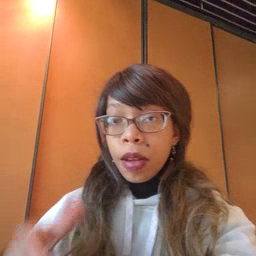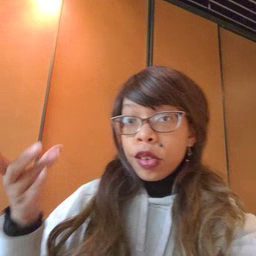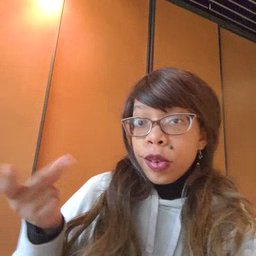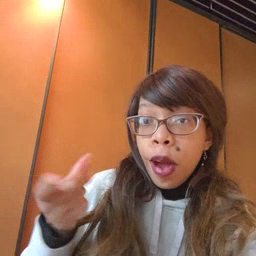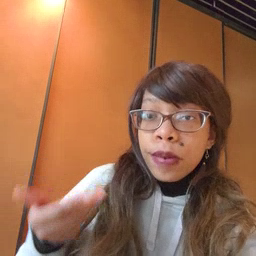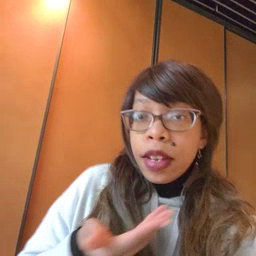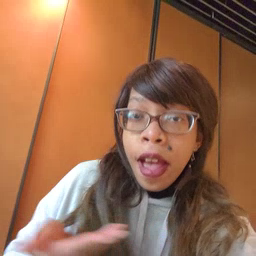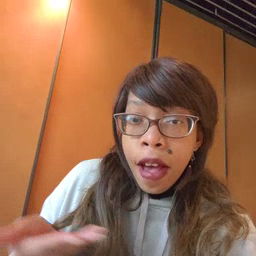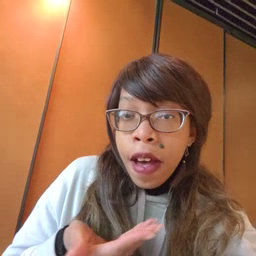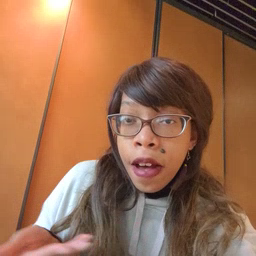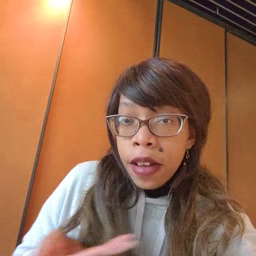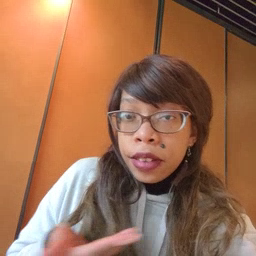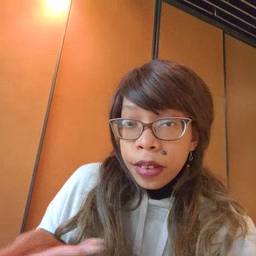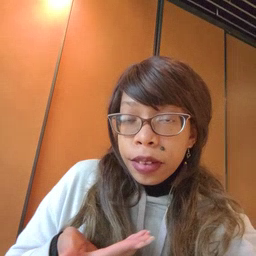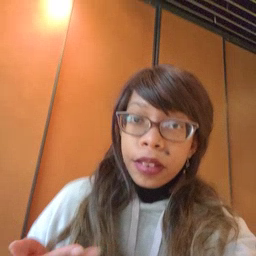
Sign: puppy